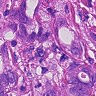
Metastatic tissue present: yes